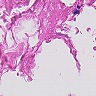
Metastatic tissue present: no